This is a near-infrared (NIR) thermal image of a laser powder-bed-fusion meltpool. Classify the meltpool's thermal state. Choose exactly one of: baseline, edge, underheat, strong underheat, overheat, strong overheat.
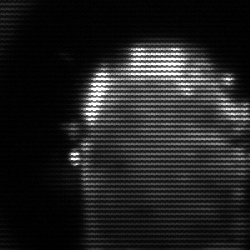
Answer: baseline